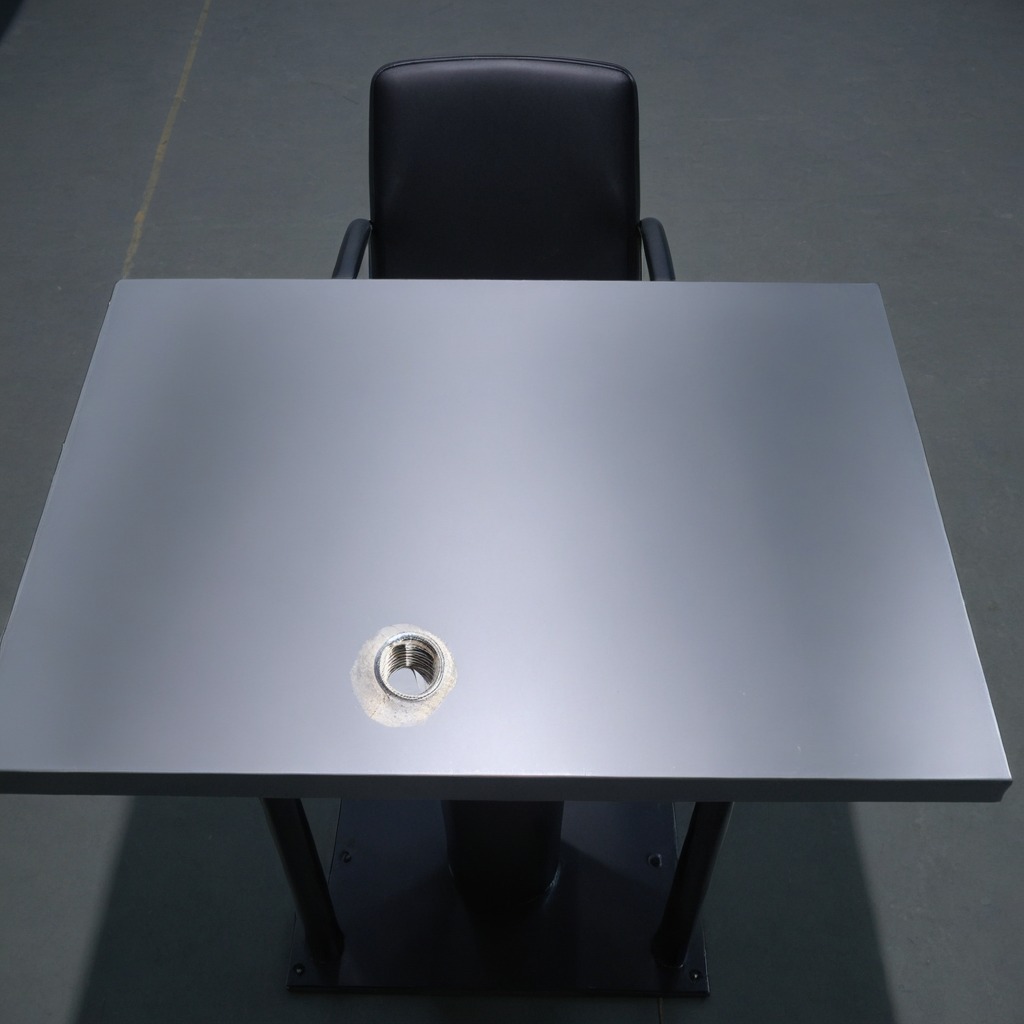
A metal nut is lying on the tabletop in the evening.